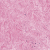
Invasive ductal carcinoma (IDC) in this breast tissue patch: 0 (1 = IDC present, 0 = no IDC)